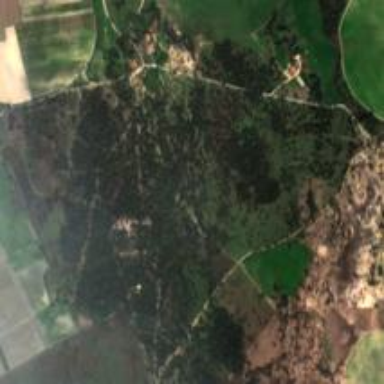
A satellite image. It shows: Forest area with trees and dehesa grassland.